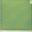
Piece: xx